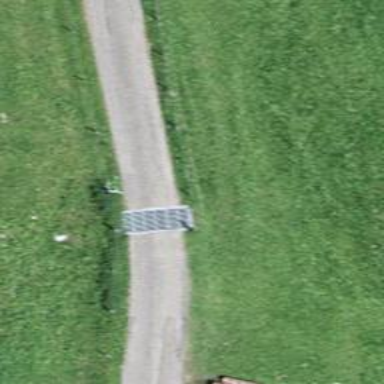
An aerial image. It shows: Cattle grid.